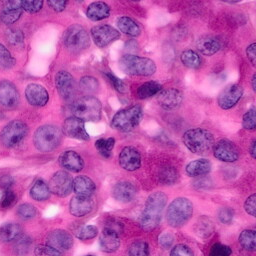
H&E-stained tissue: Pancreatic